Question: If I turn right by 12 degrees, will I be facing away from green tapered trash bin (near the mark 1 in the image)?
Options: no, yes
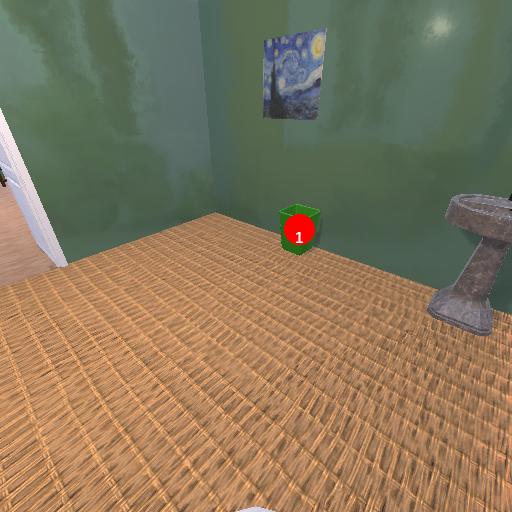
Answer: no